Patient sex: M
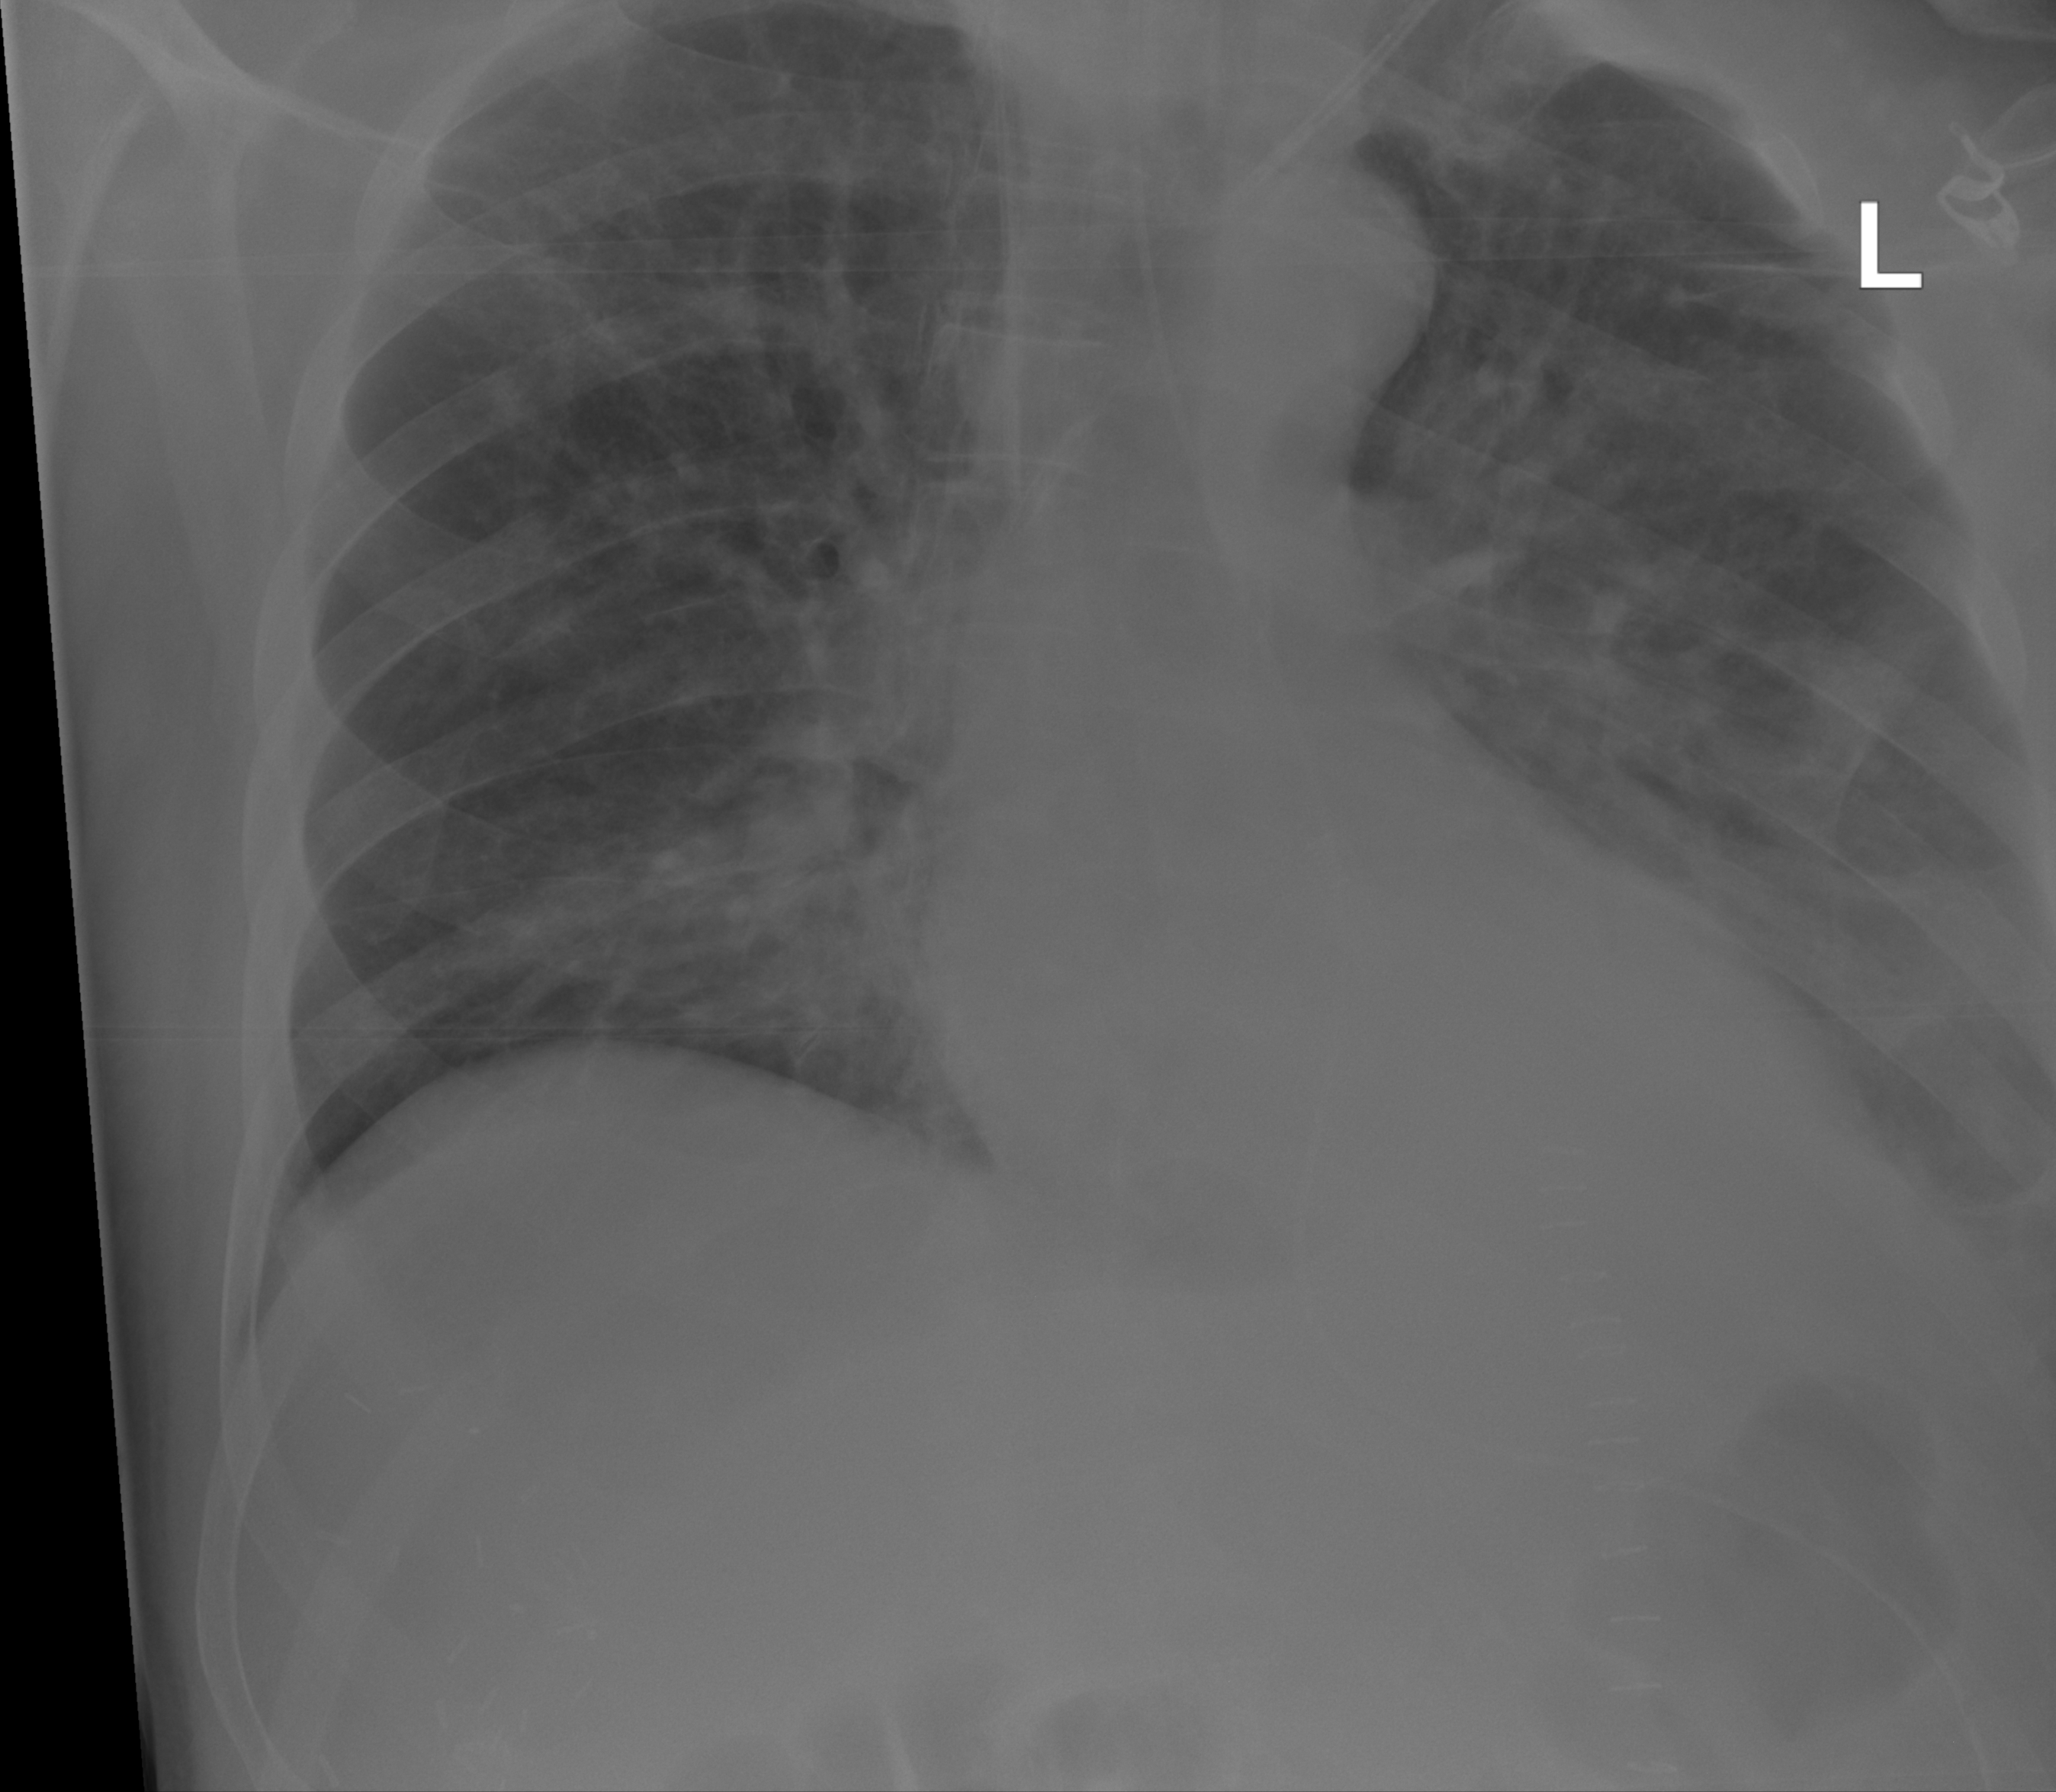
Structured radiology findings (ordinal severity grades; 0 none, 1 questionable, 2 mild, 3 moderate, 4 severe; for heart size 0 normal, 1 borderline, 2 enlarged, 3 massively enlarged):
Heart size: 0
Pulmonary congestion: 0
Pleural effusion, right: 0
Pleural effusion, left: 0
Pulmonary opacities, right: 0
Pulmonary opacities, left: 0
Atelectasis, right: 2
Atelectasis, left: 2